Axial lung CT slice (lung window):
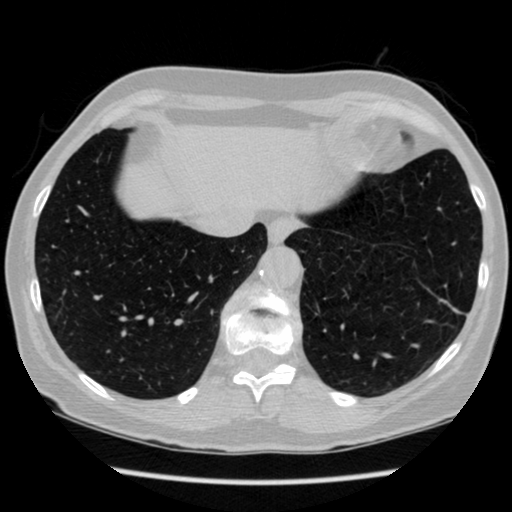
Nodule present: no